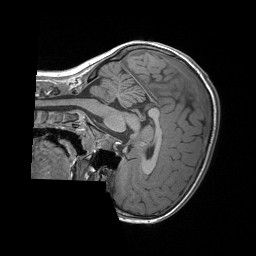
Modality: T1w
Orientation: sagittal
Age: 7
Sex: female
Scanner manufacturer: siemens
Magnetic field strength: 3 T
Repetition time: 1.65 s
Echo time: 0.00203 s